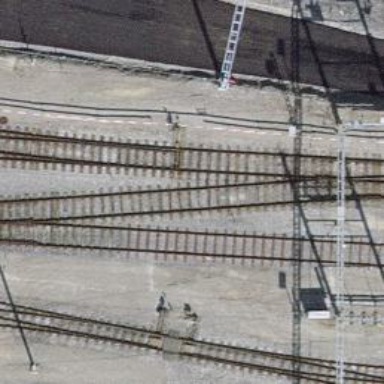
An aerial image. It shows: Railway switch.